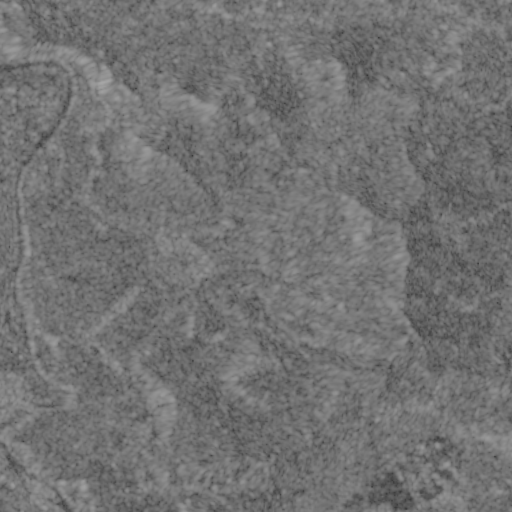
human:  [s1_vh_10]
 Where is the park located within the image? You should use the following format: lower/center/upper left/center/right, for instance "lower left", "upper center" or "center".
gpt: The park is located in the upper left of the image.
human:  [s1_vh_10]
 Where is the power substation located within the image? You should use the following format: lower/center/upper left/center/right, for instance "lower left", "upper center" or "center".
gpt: The power substation is located in the center left of the image.
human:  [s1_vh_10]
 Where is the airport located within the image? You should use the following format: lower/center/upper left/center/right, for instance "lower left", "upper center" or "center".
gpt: There is no airport in the image.

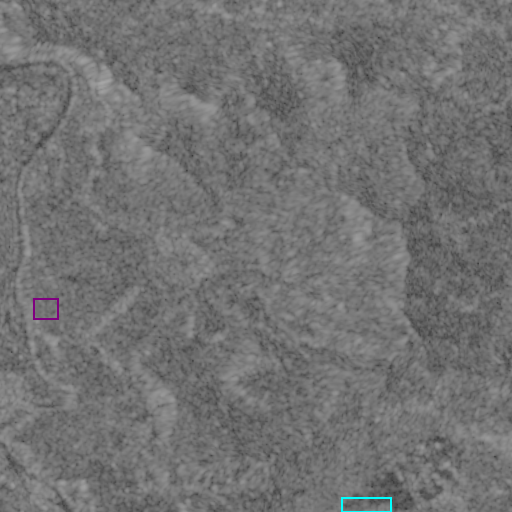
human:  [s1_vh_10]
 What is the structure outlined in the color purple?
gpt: The structure outlined in purple is a park.
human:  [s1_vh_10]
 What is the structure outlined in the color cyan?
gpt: The structure outlined in cyan is a quarry.
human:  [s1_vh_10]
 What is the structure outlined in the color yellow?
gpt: There is no yellow outline.